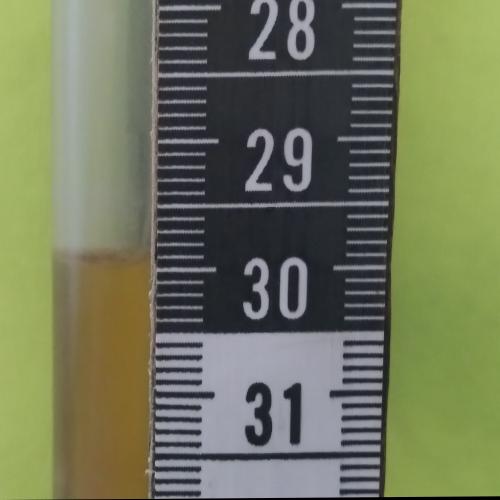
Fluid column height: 29.9 cm